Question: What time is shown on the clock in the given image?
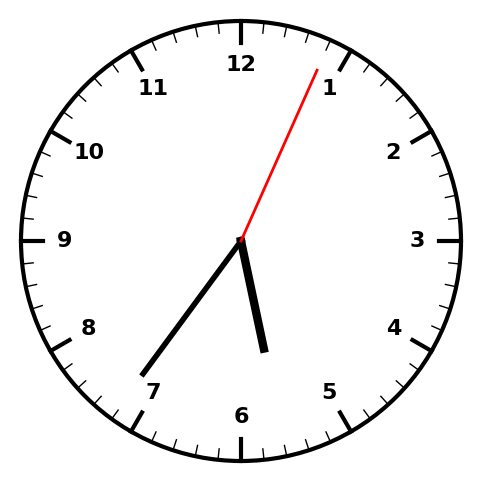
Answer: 05:36:04